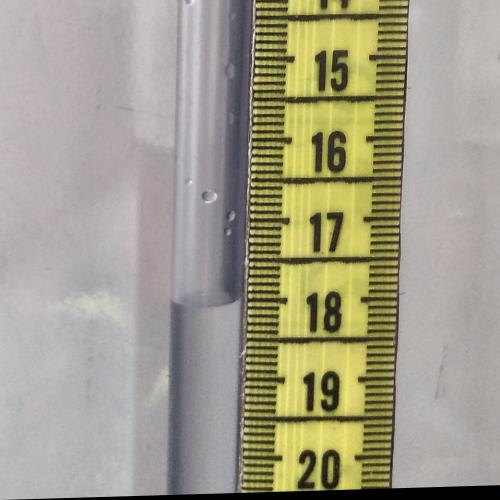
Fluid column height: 18.0 cm